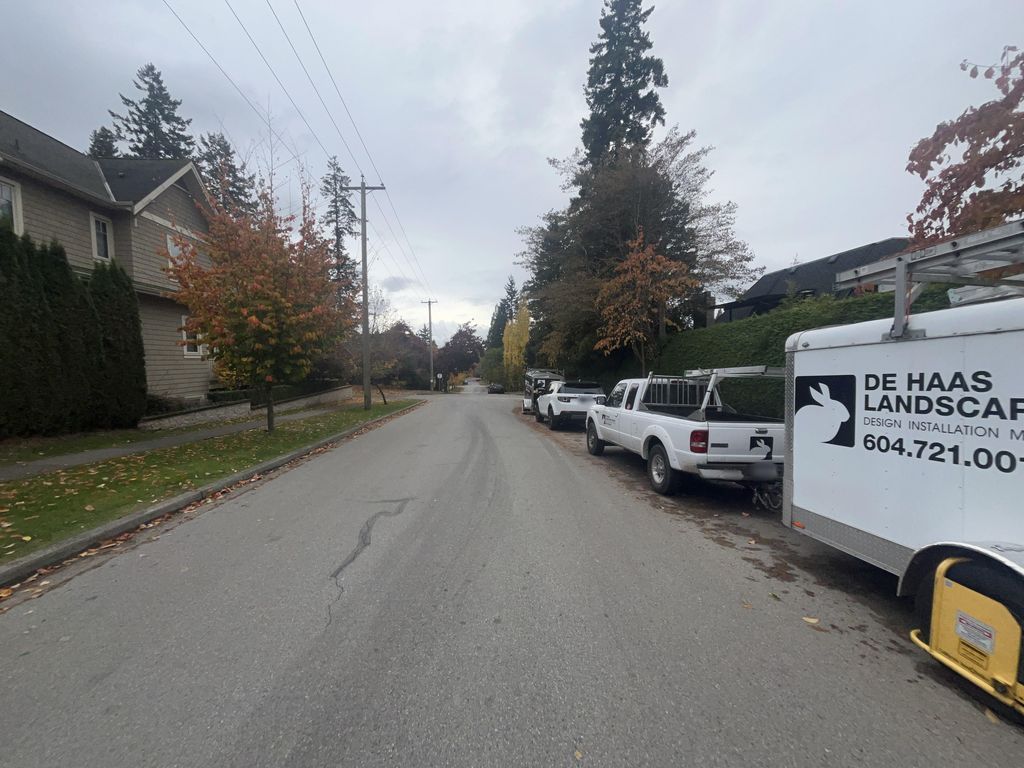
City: vancouver